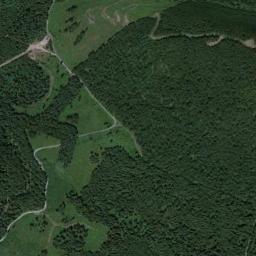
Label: forest